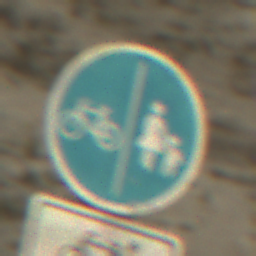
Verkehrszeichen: GetrennterRadUndGehwegRadwegLinks
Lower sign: EinspurigeFahrzeugeFrei4
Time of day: Midday
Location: Outdoor (Beach)
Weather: PartlyCloudy
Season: NotSpecified
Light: Natural